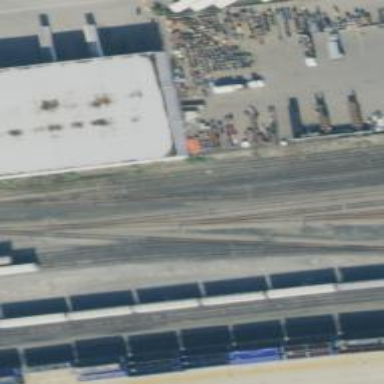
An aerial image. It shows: Railway yard in service.